Question: Im trying to filter by title. Im getting this error

'''
class Incident {
var title: String = ""
}
if sender.text != "" {
self.incidents = incidents.filter { $0.title.rangeOfString(sender.text, options: NSStringCompareOptions.CaseInsensitiveSearch) == "hola" }
}
'''
Any ideas?
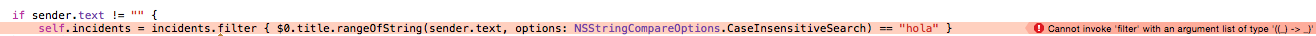
Answer: 'rangeOfString()' returns an optional range which is 'nil' if the
string was not found. To filter all objects whose 'title' contains
the string "hola" it should be (untested):
'''
self.incidents = incidents.filter {
$0.title.rangeOfString("hola", options: .CaseInsensitiveSearch) != nil
}
'''